Field crop: tomato
Growth stage: 2
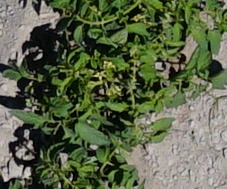
Species: tomato